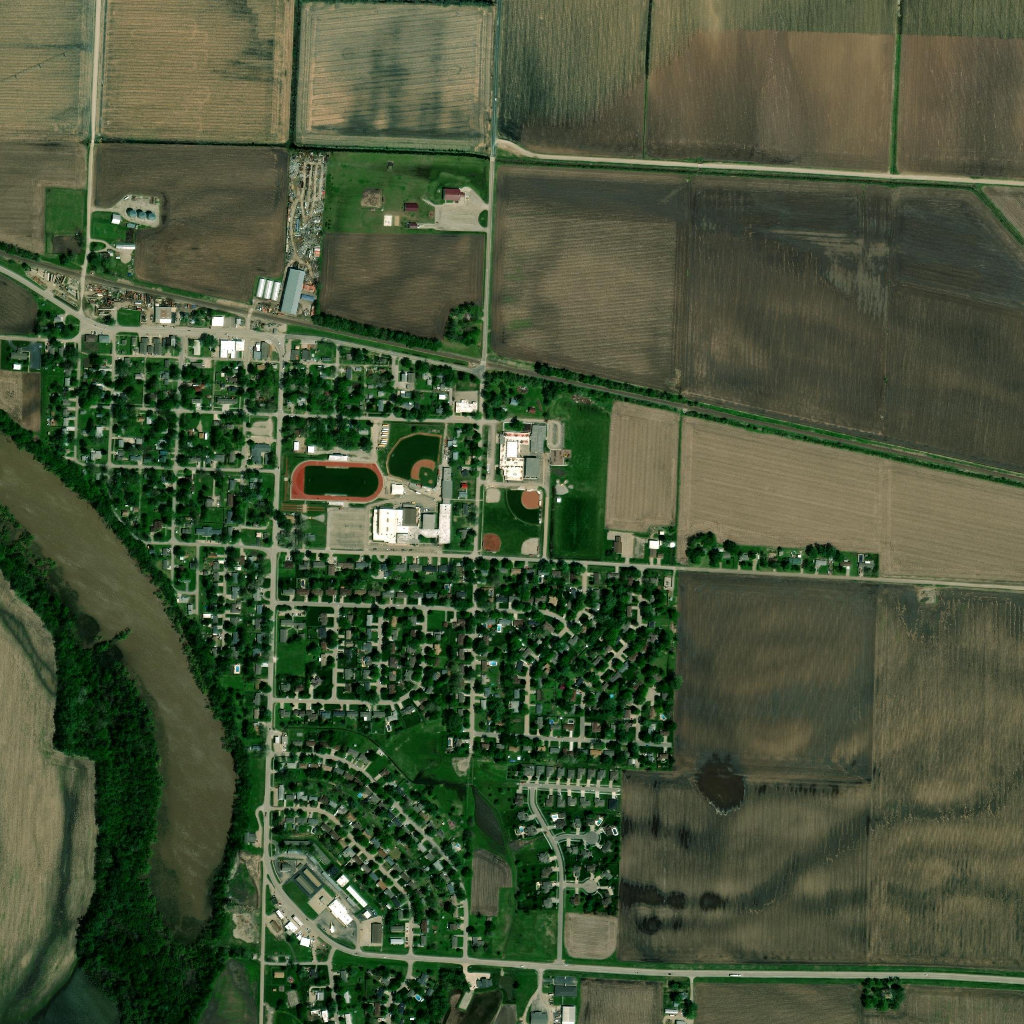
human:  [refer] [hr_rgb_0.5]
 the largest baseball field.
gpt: <box>[[37, 42, 43, 47, 0]]</box>